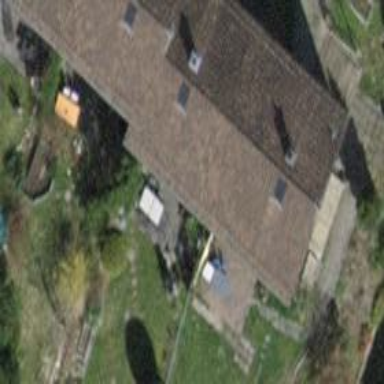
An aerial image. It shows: Semi-detached house with gabled roof.